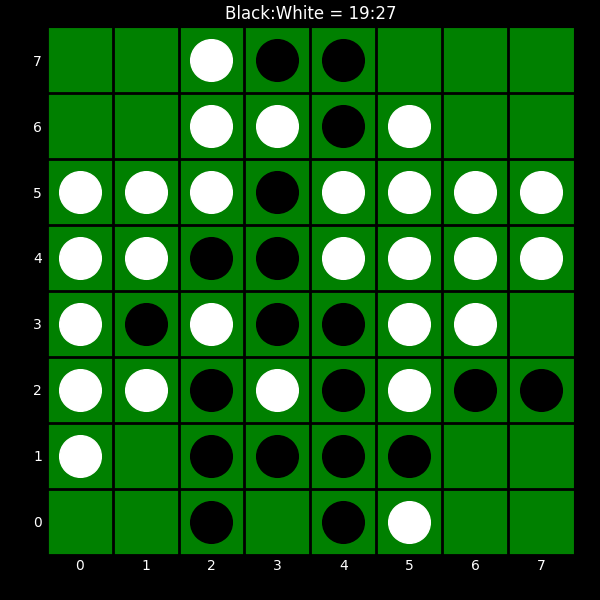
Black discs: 19
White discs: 27